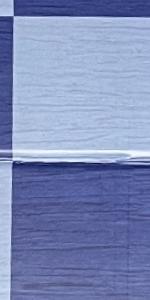
Label: Empty